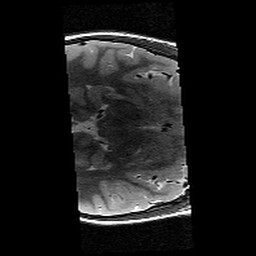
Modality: T2w
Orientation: axial
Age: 12
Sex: female
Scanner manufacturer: siemens
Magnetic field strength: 3 T
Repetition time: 9.23 s
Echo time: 0.067 s